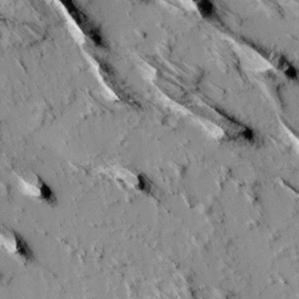
Label: non_frost